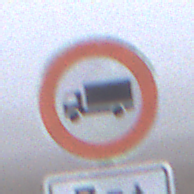
Verkehrszeichen: VerbotFuerKraftfahrzeugeUeberDreiKommaFuenfTonnen
Zusatzzeichen unten: SonstigeBeschraenkungen4
Umgebung: Outdoor, RoadRail
Tageszeit: MorningAfternoon
Wetter: Overcast
Licht: Natural
Jahreszeit: NotSpecified
Kontrast: LowContrast